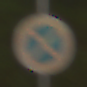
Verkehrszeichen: AbsolutesHalteverbot
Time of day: Night
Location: Outdoor (Suburban)
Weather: PartlyCloudy
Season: NotSpecified
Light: Artificial